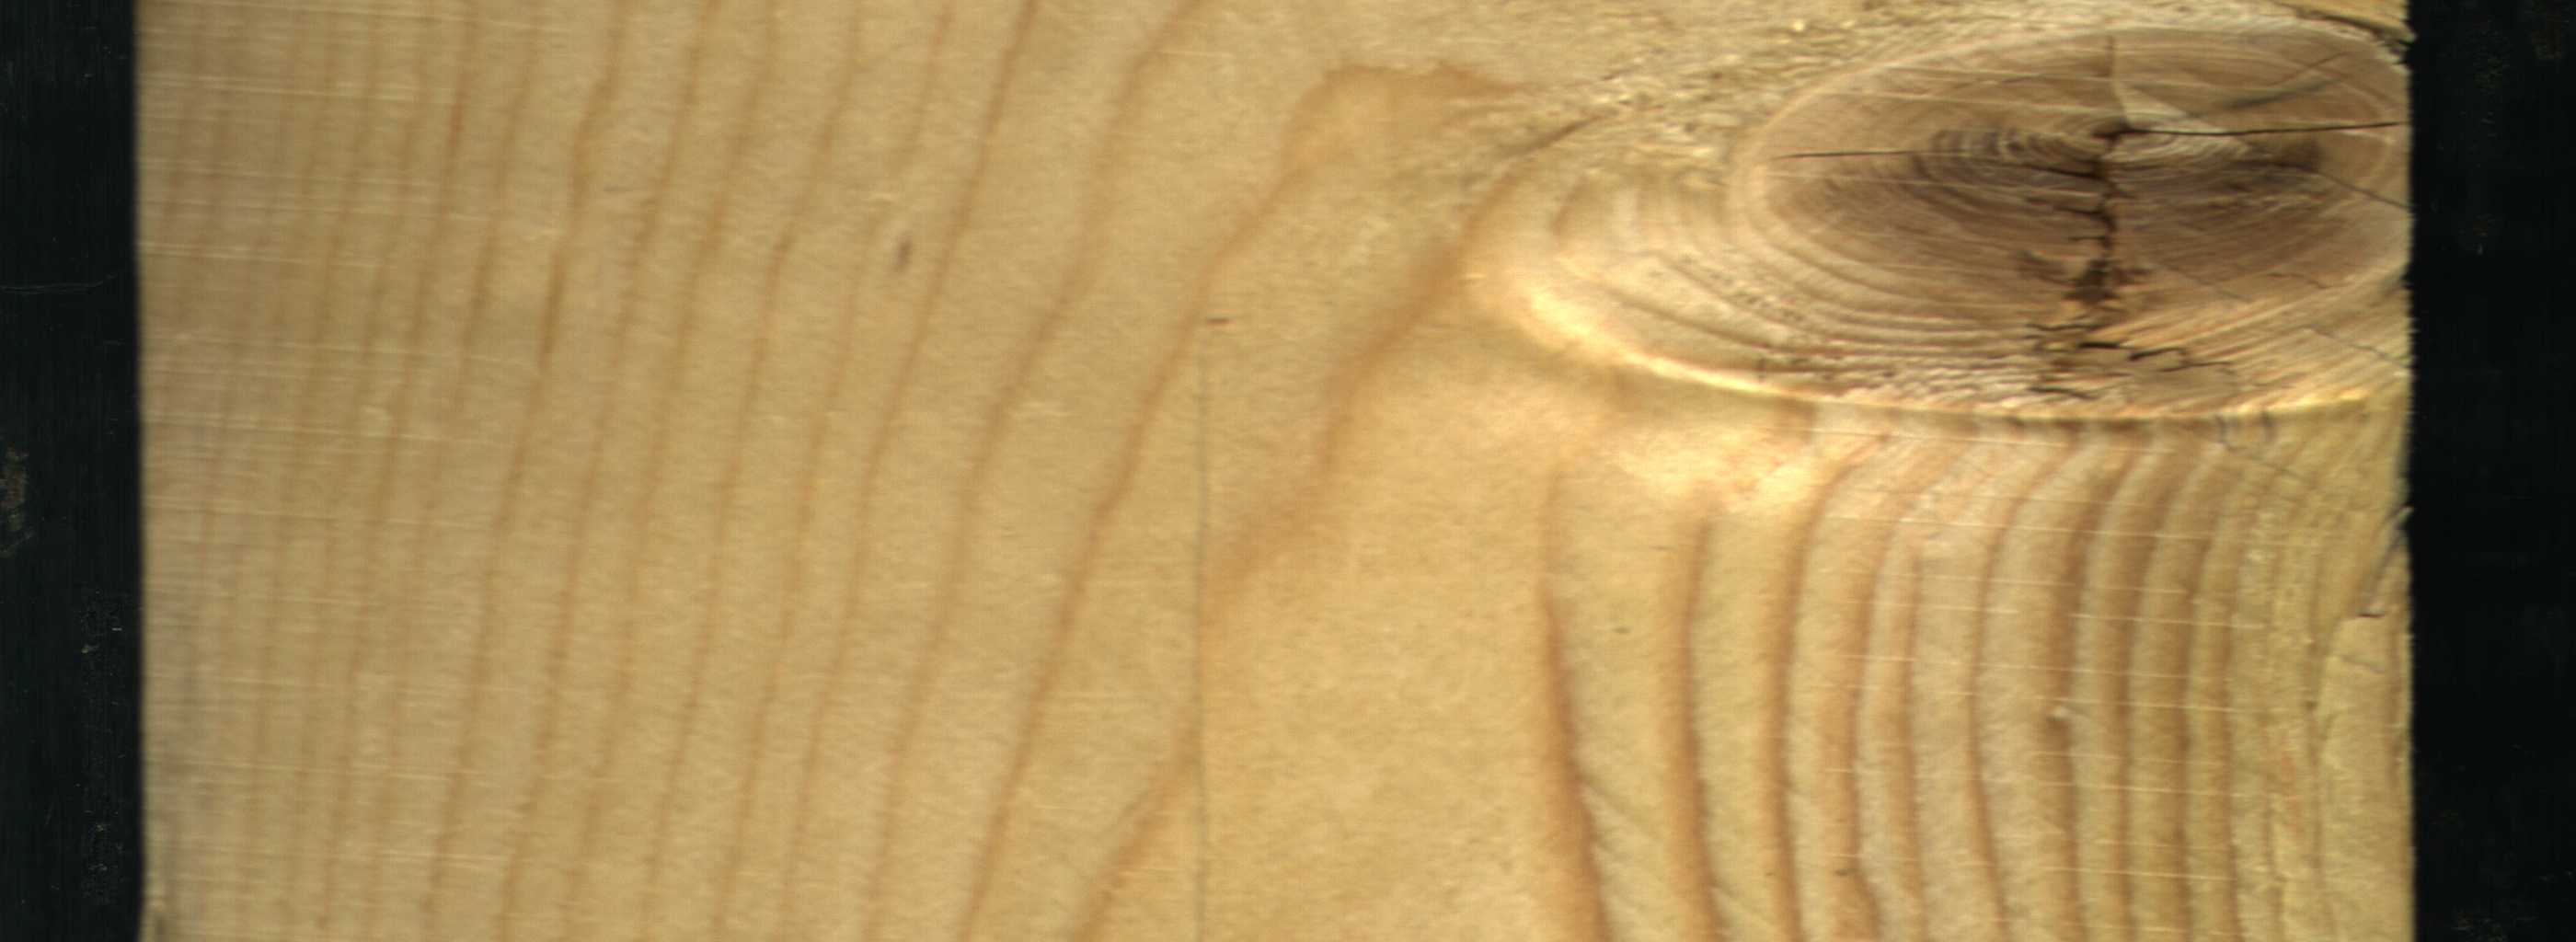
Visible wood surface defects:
knot_with_crack